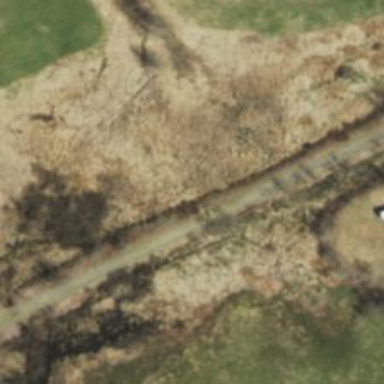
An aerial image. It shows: Abandoned railway next to footway.